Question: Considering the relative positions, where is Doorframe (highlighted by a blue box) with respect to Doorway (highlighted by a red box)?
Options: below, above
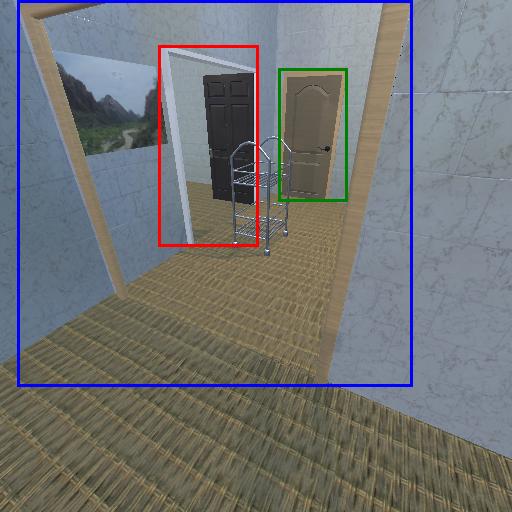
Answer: below